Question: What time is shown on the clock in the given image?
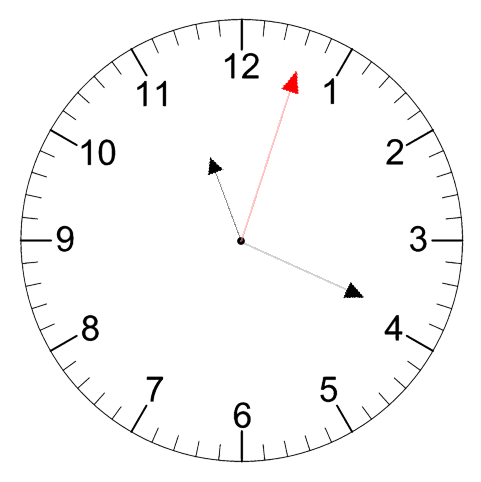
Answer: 11:19:03